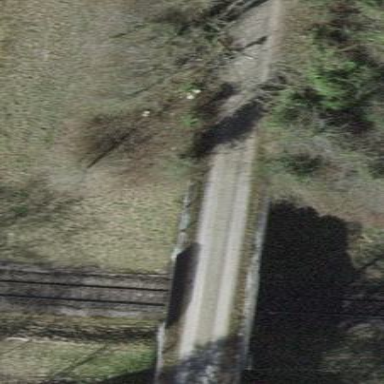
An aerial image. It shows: Man-made bridge.